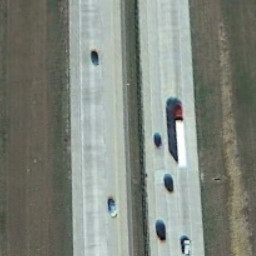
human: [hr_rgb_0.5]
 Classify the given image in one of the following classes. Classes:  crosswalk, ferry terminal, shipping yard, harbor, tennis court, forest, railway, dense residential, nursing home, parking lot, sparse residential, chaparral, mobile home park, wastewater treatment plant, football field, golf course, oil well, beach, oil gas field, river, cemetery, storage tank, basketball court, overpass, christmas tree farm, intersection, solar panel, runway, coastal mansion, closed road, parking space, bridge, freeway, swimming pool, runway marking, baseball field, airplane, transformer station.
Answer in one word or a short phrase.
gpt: freeway